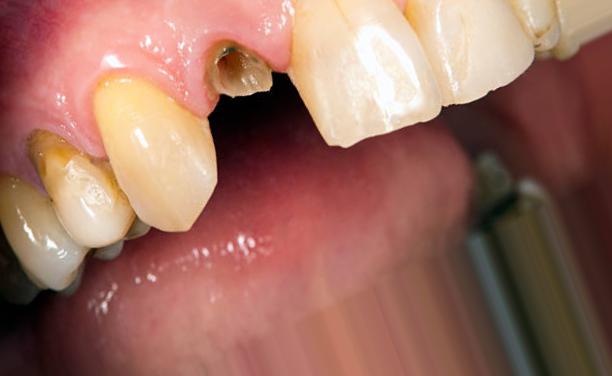
Condition: Caries